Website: macys
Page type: payment
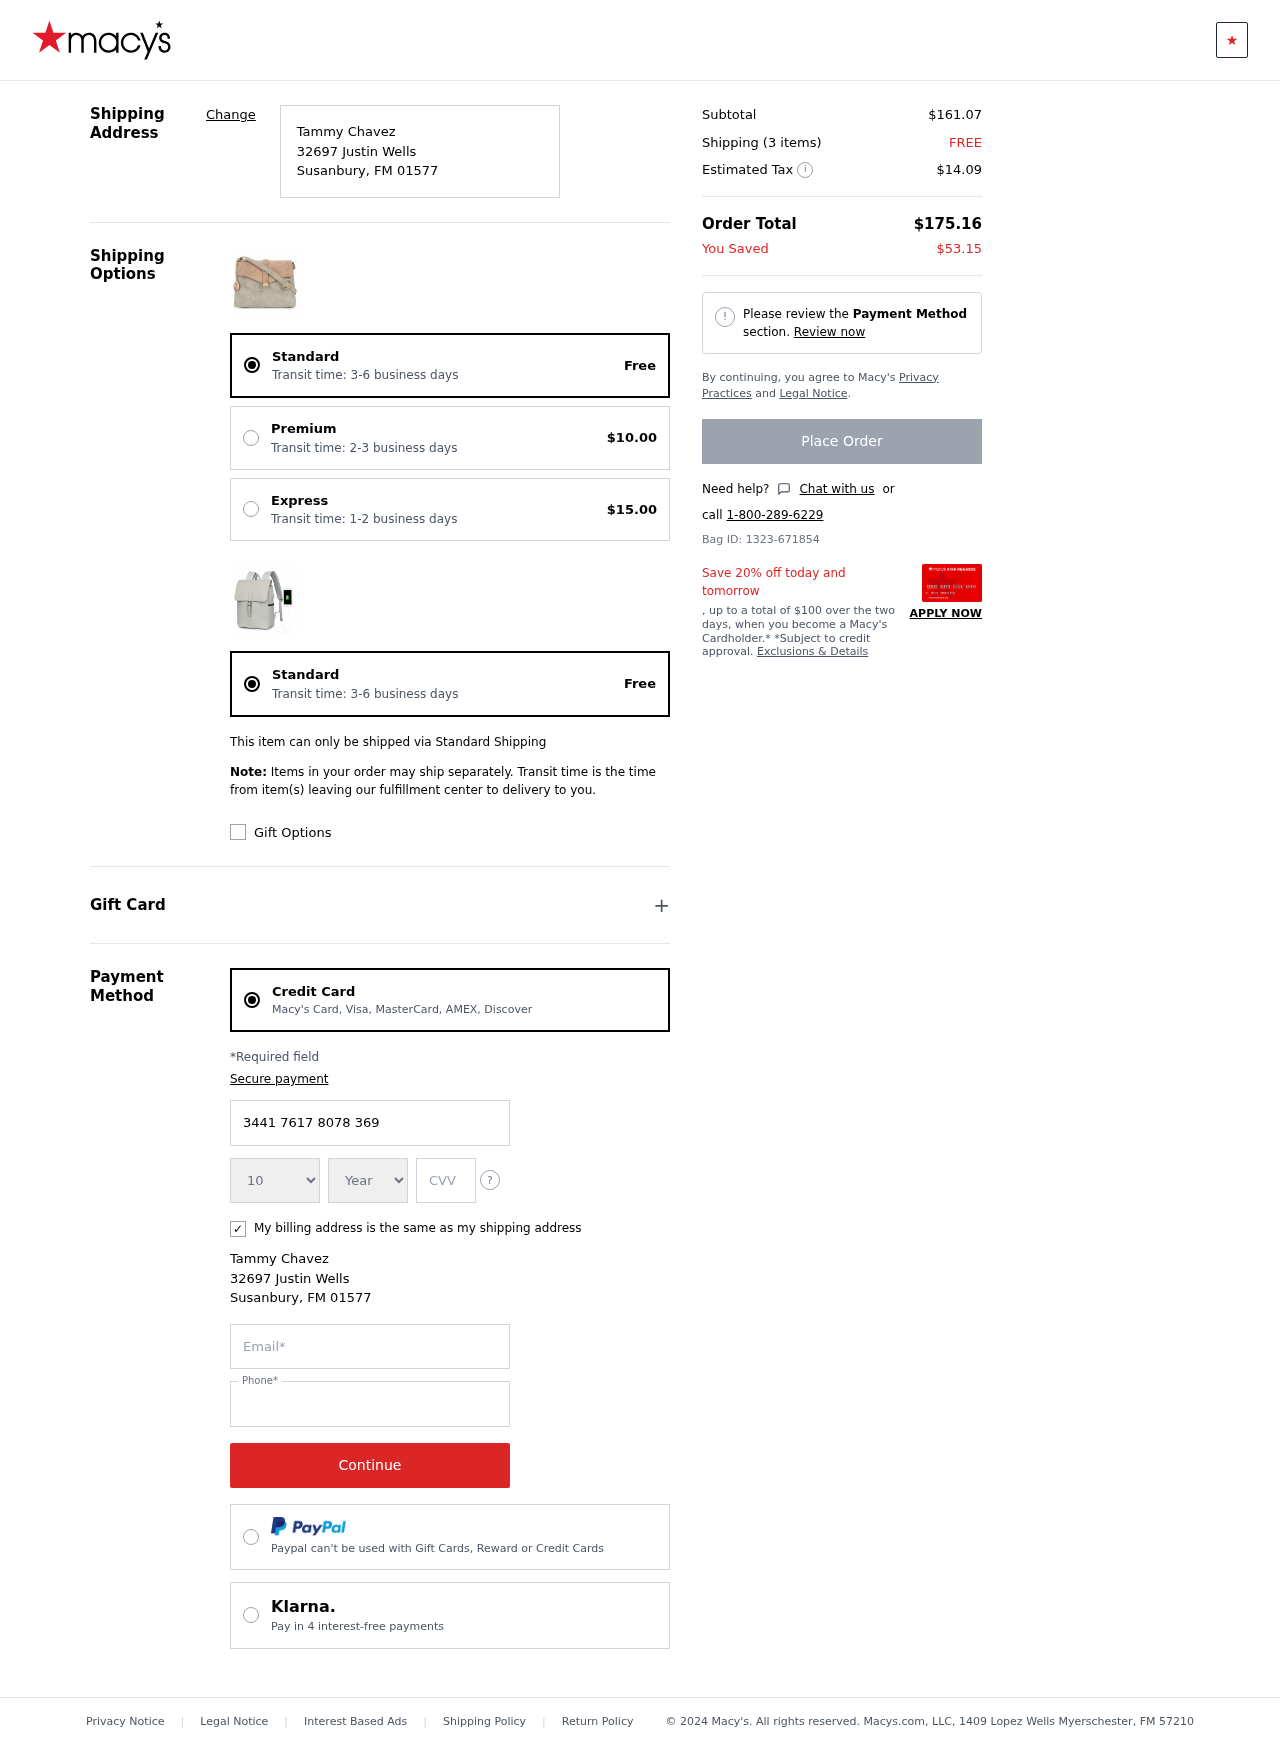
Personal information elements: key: PII_CARD_CVV
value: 6040
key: PII_CARD_EXPIRY_MONTH
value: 10
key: PII_CARD_EXPIRY_YEAR
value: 29
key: PII_CARD_NUMBER
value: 3441 7617 8078 369
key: PII_CITY
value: Susanbury
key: PII_EMAIL
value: tammy.chavez@gmail.com
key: PII_FULLNAME
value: Tammy Chavez
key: PII_PHONE
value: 9866584086
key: PII_POSTCODE
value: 01577
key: PII_STATE_ABBR
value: FM
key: PII_STREET
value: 32697 Justin Wells
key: PII_FULLNAME2
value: Tammy Chavez
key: PII_STREET2
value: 32697 Justin Wells
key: PII_CITY2
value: Susanbury
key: PII_STATE_ABBR2
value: FM
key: PII_POSTCODE2
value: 01577
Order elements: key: ORDER_DELIVERY_DATE
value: Transit time: 3-6 business days
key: ORDER_SHIPPING_STANDARD
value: Free
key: ORDER_SHIPPING_PREMIUM
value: $10.00
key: ORDER_SHIPPING_EXPRESS
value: $15.00
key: ORDER_DELIVERY_DATE2
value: Transit time: 3-6 business days
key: ORDER_SHIPPING_STANDARD2
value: Free
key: ORDER_SUBTOTAL
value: $161.07
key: ORDER_NUM_ITEMS
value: Shipping (3 items)
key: ORDER_SHIPPING_COST
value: FREE
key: ORDER_TAX
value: $14.09
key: ORDER_TOTAL
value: $175.16
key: ORDER_SAVINGS
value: $53.15
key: ORDER_ID
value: Bag ID: 1323-671854